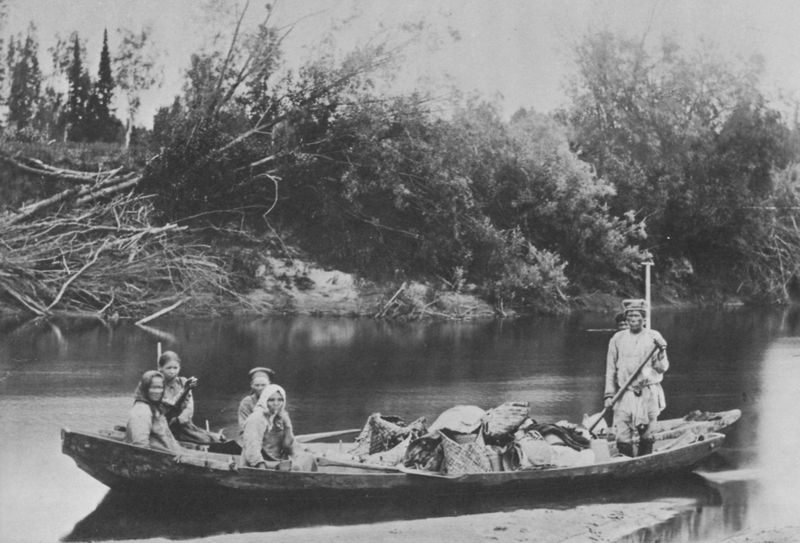
Titel: Händler auf dem Amur in der Gegend des Chingan
Künstler: Russischer Photograph
Standort: Paris
Institution: Société de Géographie Française
Schlagwörter: baum, himmel, mann, schatten, wasser, bäume, fluss, frauen, menschen, see, sitzen, ufer, äste, grau, hut, männer, schwarz, kleidung, stehen, spiegelung, zweige, büsche, gebüsch, sträucher, boot, boote, kahn, ruder, schiff, gepäck, afrika, böschung, kopftuch, ruderer, rudern, foto, fotografie, photographie, kanu, photo, geäst, reise, fotographie, lebensmittel, indianer, ureinwohner, waren, ethnografie, document, pirogue